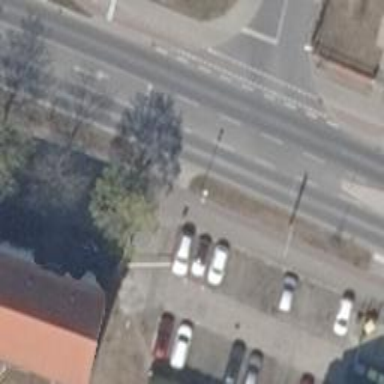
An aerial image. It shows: Road serving as parking aisle.